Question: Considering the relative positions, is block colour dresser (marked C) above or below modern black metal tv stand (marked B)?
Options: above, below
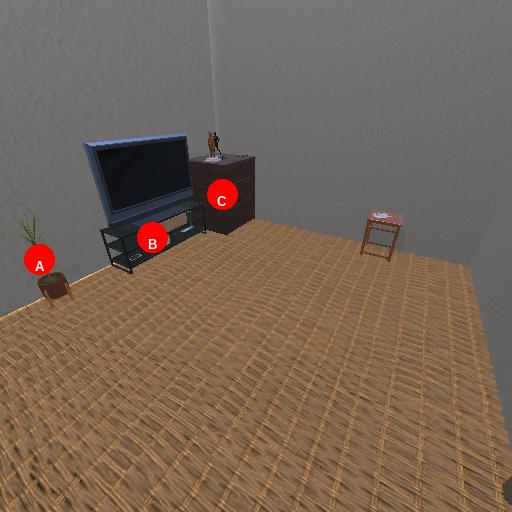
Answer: above